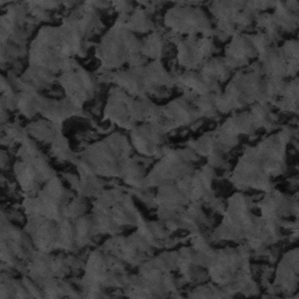
Label: frost